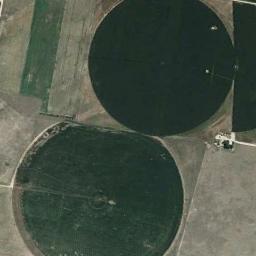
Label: circular_farmland